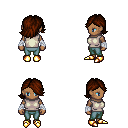
a pixel art fantasy rpg character, female body template, human, dark skin, white sleeveless shirt, teal pants, brown swoop hairstyle, white cloth bandages, gold boots, four views (front, back, left, right), 2x2 character sprite sheet, small pixel art, hard edges, no anti-aliasing